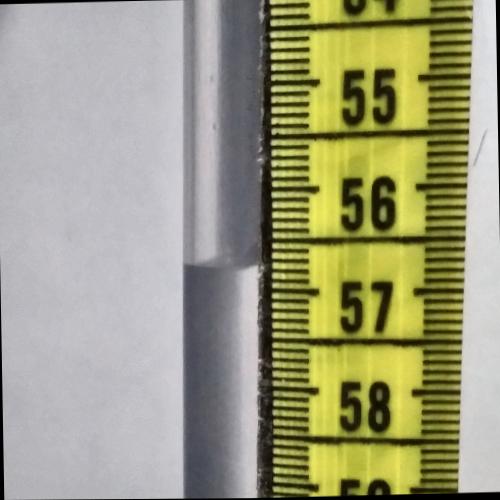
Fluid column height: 56.8 cm